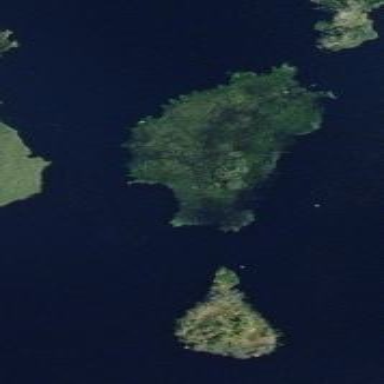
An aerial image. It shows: Islet.